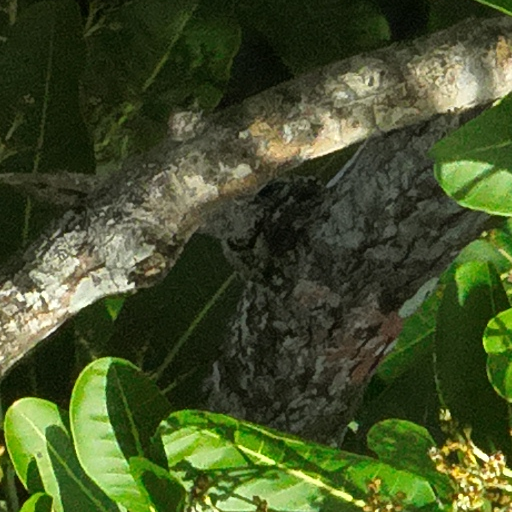
Species: Anacardium excelsum
GBIF accepted scientific name: Anacardium excelsum
Crown area (m\u00b2): 246.604